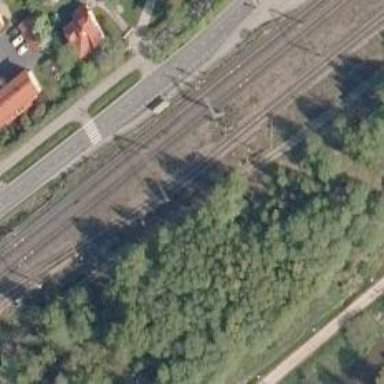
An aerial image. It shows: Electrified rail siding with contact line.